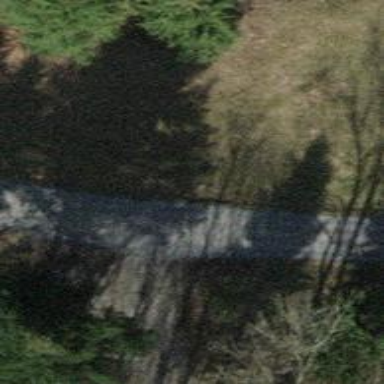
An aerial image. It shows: Unpaved track with grade2 tracktype.